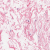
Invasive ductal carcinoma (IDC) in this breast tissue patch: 0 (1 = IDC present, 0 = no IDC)